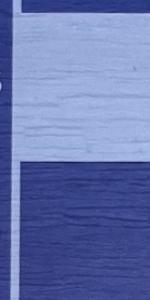
Label: Empty